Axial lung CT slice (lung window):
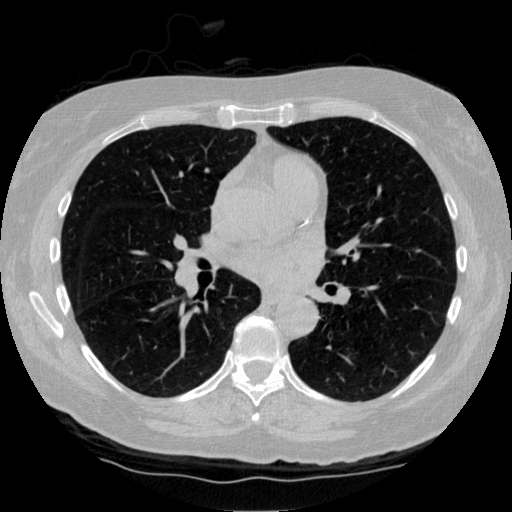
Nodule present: no